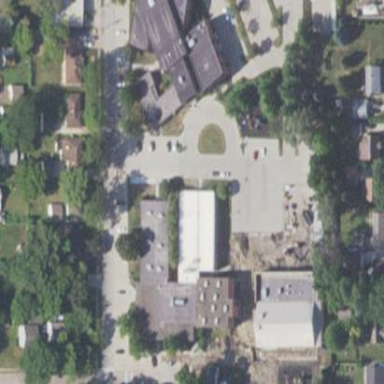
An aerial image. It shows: School.